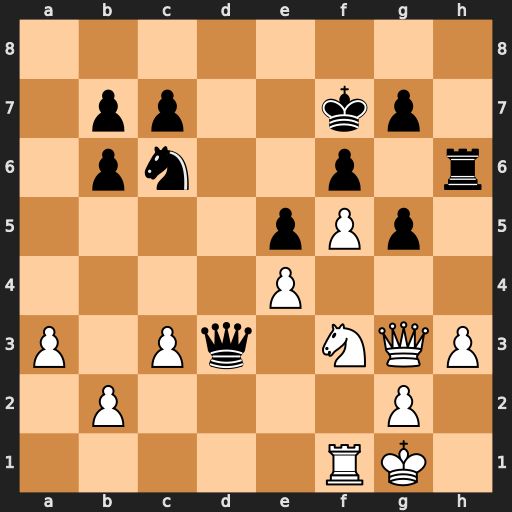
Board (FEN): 8/1pp2kp1/1pn2p1r/4pPp1/4P3/P1Pq1NQP/1P4P1/5RK1
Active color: w
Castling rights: -
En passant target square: -
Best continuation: Nxg5+ fxg5 Qxd3